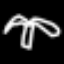
Label: palm tree